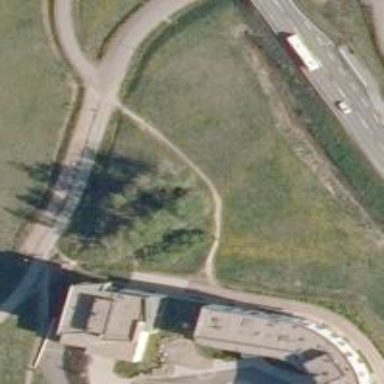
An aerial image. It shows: Path.